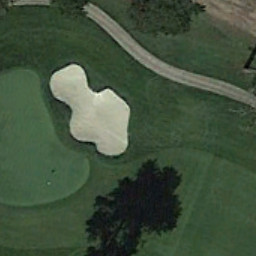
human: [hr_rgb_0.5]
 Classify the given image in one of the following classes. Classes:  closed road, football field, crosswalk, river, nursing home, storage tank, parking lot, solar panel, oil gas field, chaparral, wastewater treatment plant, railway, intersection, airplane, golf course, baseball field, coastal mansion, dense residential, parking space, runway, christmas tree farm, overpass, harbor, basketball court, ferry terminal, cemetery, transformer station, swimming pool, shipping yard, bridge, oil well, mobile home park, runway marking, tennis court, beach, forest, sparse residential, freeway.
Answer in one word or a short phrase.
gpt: golf course